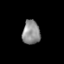
Tissue: lung
Cell type: Epithelial cells
Senescence score: 0.2205
Nuclear area (px): 416
Mean DAPI intensity: 142.647